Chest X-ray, AP view. Patient: 55 years old, sex M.
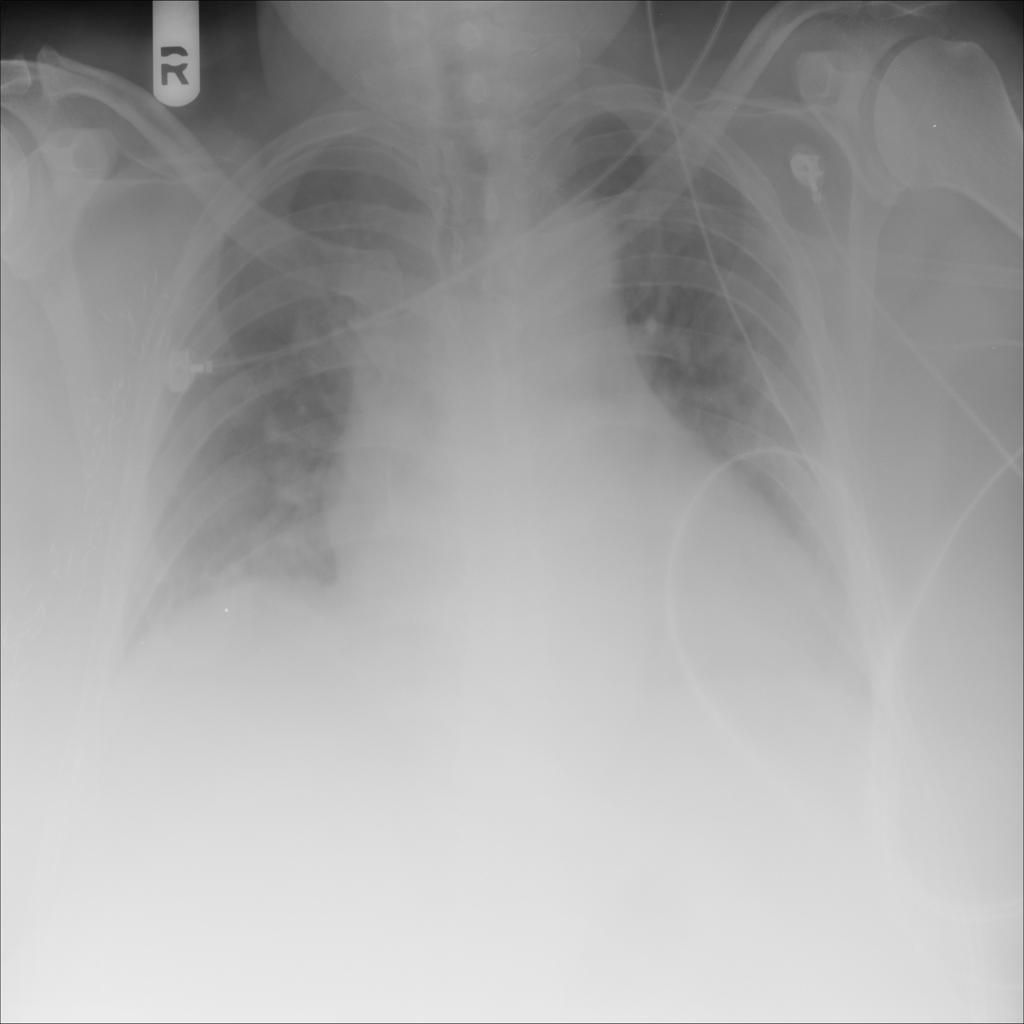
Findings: No Finding